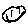
Label: smiley face